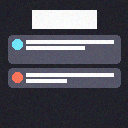
Screen state: on